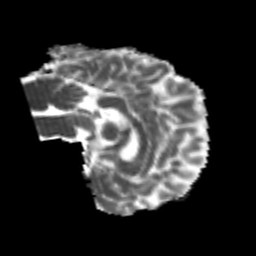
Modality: MD
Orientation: sagittal
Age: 24
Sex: male
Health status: healthy
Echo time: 0.074 s